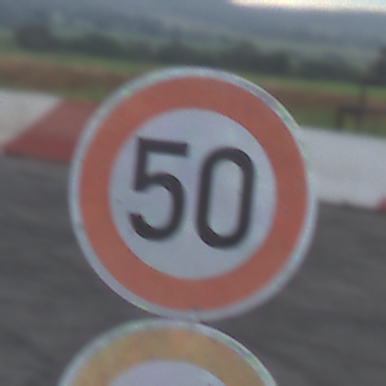
Verkehrszeichen: Geschwindigkeit50
Zusatzzeichen unten: VerbotUeberholenEinspurigeFahrzeuge
Umgebung: Outdoor, RoadRail
Tageszeit: MorningAfternoon
Wetter: PartlyCloudy
Licht: Natural
Jahreszeit: NotSpecified
Kontrast: LowContrast